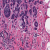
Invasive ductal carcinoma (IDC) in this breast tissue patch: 1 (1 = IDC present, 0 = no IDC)